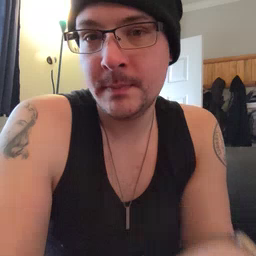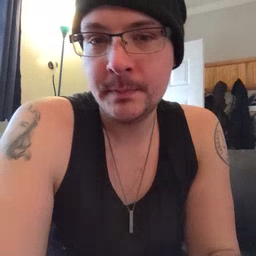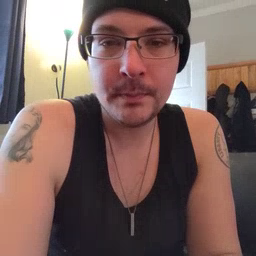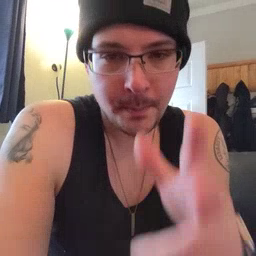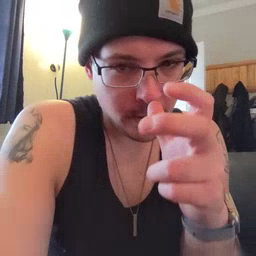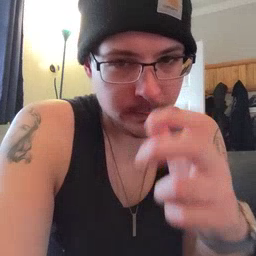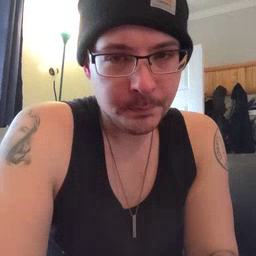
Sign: bug